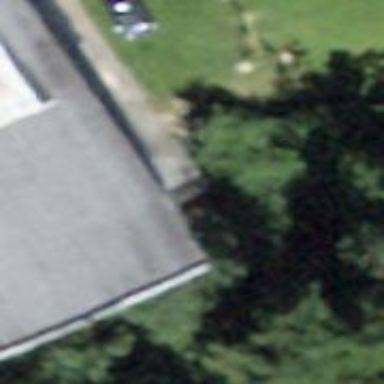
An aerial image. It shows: Part of building.